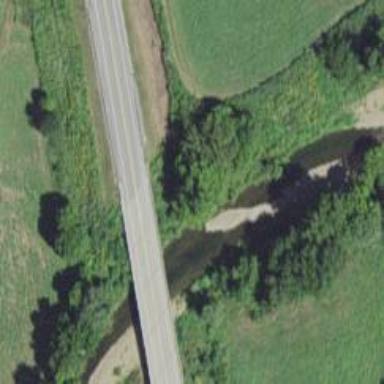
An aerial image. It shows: Beam-style bridge on primary highway.